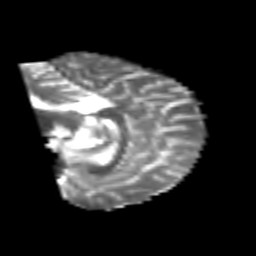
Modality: T2w
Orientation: sagittal
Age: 25
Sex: male
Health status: healthy